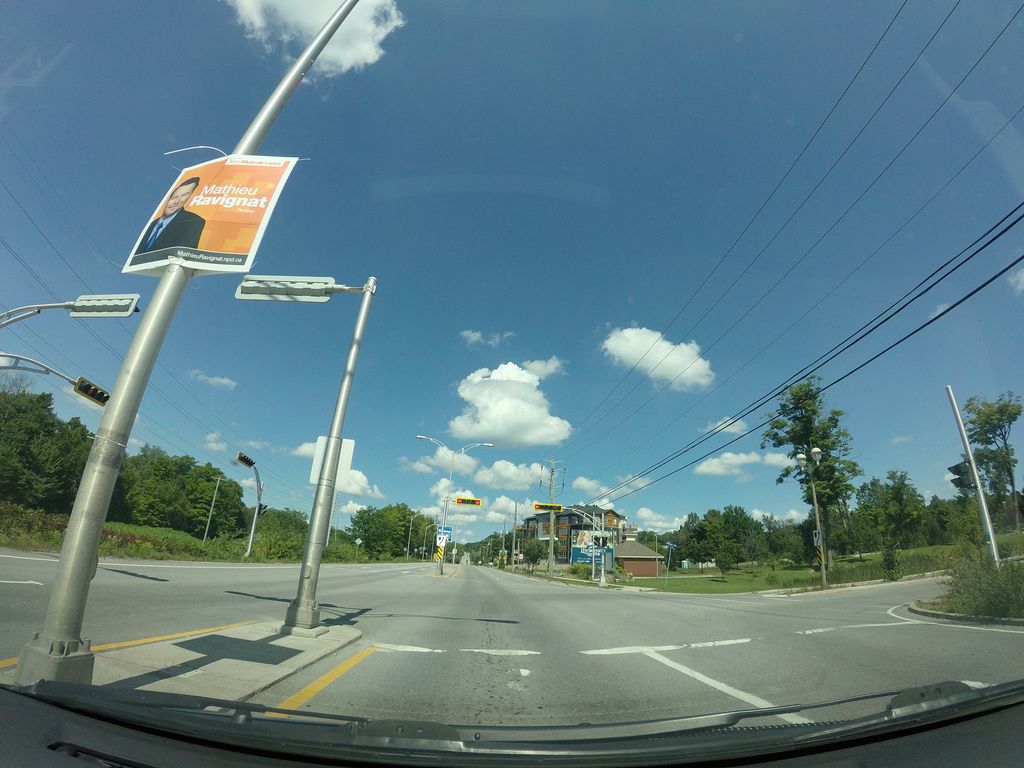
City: ottawa-gatineau